Question:
The grey border shouldn't be visible, it should be covered by the black border and I don't understand why it won't... here's the code:
'''
#portrait{
width:120px;
height:100px;
top:20px;
border: solid black 1px;
margin: 0px;
padding: 0px;
cursor:pointer;
}
#prof_picture{
width: inherit;
height: inherit;
border: none;
}
'''
(inside a table):
'''
<td id="portrait">
<img id="prof_picture"></img>
</td>
'''
and
'''
$("#prof_picture").attr('src',"profile/loading.gif");
'''
I had to make the DOM inherit part of the attributes because when using that javascript line the image would assume its natural width and height and I wanted it just to fit the portrait. When I did this, the strange border appeared. Do you know why?
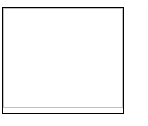
Answer: Setting 'line-height: 0;', 'font-size: 0;' or 'display: inline;' on '#profile' Fixes it in the fiddle <URL>
There is 4px of extra space added around the img element because of the way inline elements (line an 'img') are rendered inside of a table row.
Please consider styling with classes instead of ids. And restricting the use of tables to tabular data and not for the layout of photos.